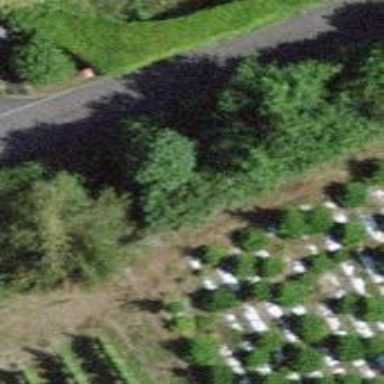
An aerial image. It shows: Hedge barrier.